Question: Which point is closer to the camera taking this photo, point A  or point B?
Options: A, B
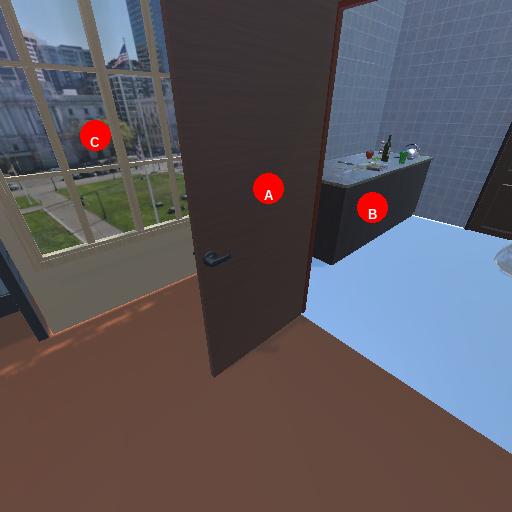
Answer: A